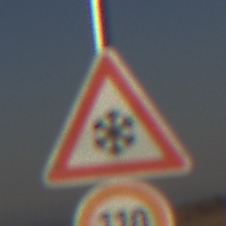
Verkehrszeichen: SchneeOderEisglaette
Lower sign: Geschwindigkeit110
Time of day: MorningAfternoon
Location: Outdoor (Nature)
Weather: Clear
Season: NotSpecified
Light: Natural